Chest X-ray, PA view. Patient: 49 years old, sex F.
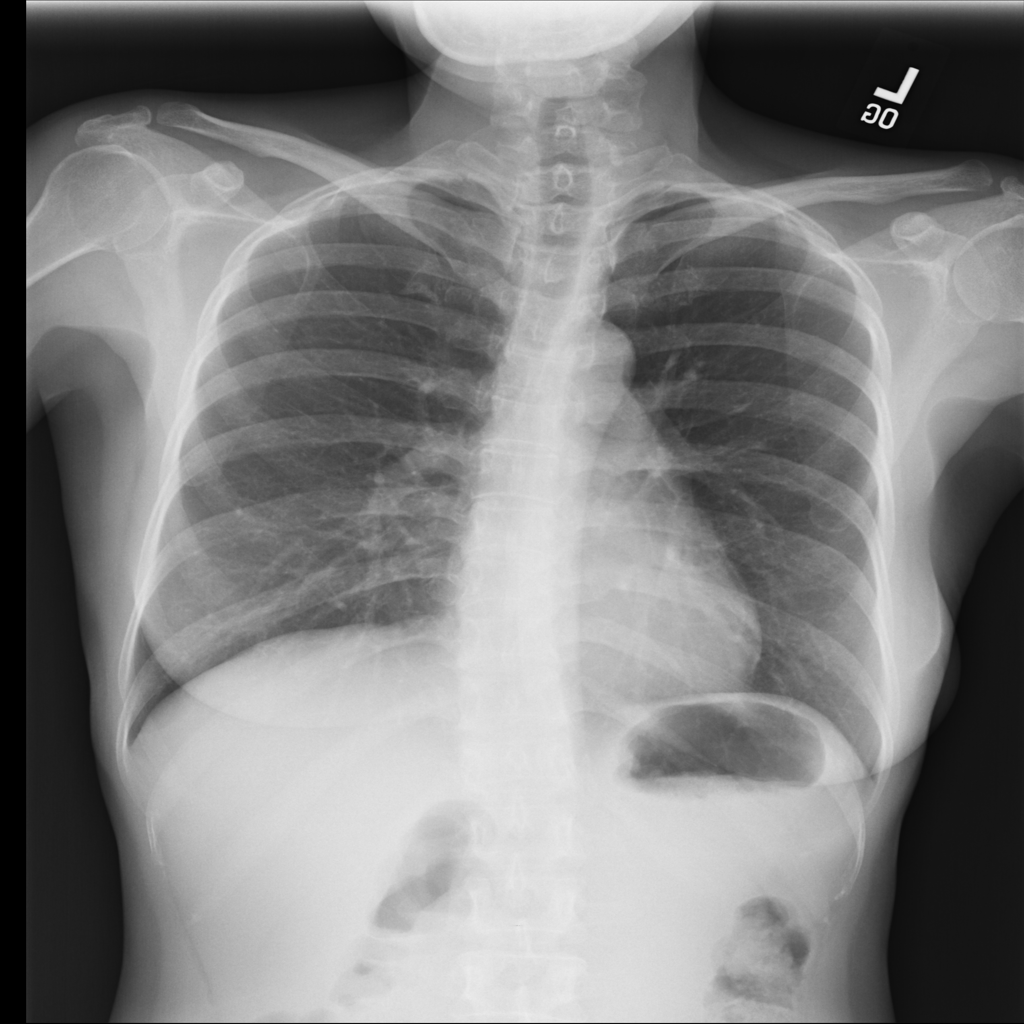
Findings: Pleural_Thickening